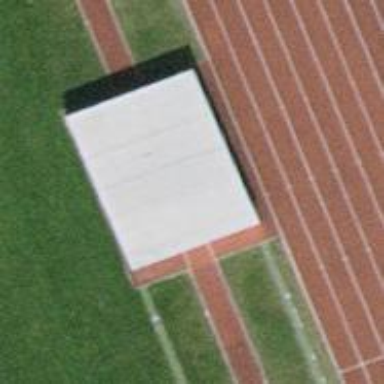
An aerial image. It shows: Tartan track dedicated for pole vaulting in leisure land area.